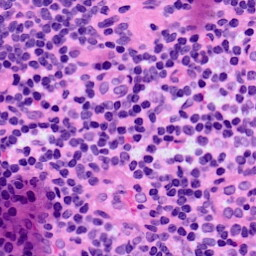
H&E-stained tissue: LymphNode